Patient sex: F
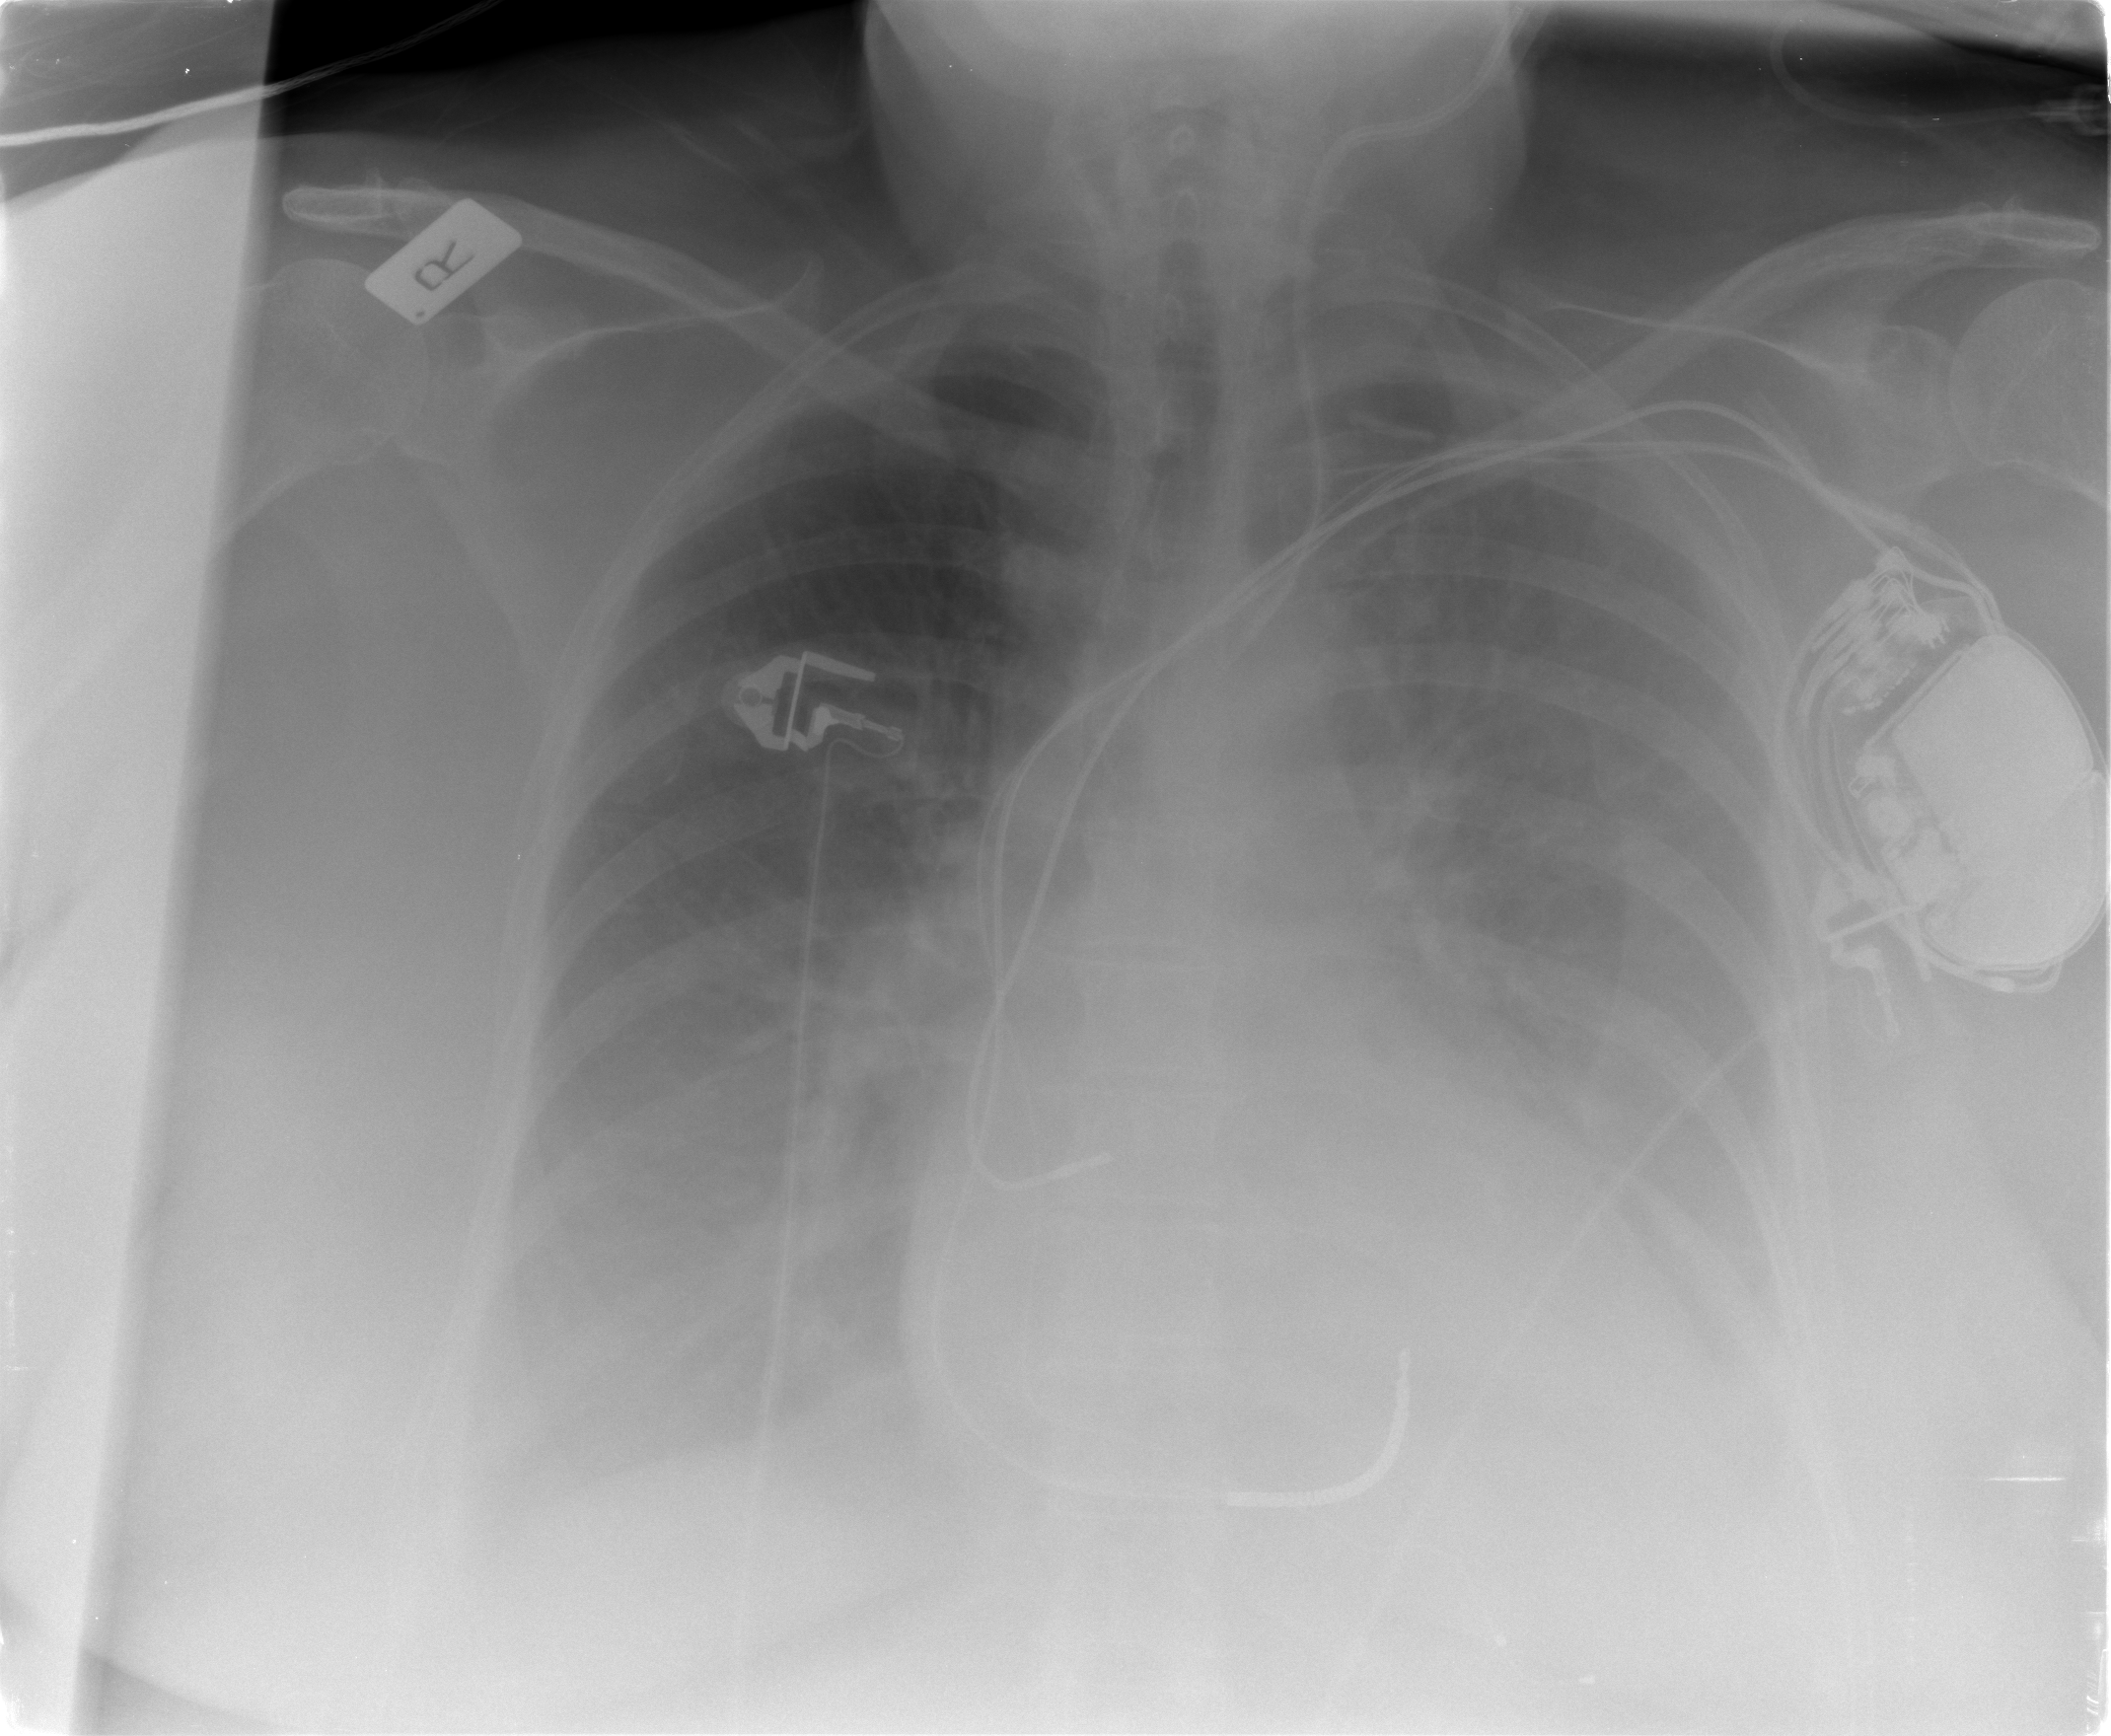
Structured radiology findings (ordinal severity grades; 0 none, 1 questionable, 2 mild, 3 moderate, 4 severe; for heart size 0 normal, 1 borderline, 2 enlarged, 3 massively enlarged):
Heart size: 2
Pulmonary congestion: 3
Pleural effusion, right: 3
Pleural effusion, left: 3
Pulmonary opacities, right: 0
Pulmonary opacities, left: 2
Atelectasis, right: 1
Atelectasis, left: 1